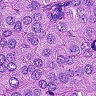
Metastatic tissue present: yes